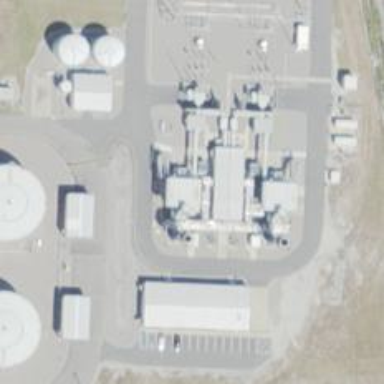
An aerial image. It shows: Gas-powered generator. It is gas turbine type generator.